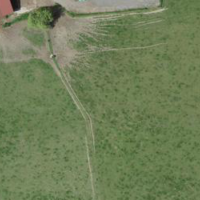
EUNIS habitat code: 52
Species observed at this site:
Datura stramonium